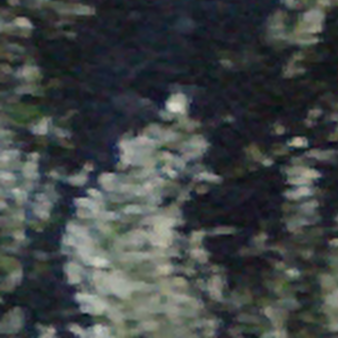
Label: other